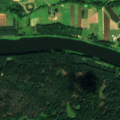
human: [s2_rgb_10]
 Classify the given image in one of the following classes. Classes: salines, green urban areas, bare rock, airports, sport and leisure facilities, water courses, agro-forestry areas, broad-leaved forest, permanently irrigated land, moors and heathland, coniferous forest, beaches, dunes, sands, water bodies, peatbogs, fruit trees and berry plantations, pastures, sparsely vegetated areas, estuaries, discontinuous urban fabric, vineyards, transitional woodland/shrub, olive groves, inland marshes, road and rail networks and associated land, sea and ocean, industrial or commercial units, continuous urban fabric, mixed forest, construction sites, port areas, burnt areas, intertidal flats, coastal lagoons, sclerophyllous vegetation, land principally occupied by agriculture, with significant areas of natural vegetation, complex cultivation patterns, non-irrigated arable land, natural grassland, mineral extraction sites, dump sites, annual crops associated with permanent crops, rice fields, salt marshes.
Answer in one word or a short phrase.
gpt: non-irrigated arable land, complex cultivation patterns, coniferous forest, mixed forest, transitional woodland/shrub, water courses